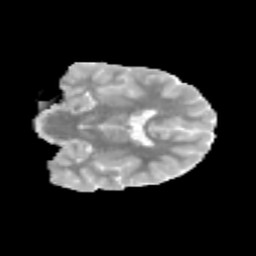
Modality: MD
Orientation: coronal
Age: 10
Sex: male
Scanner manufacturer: siemens
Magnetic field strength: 3 T
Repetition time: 3.8 s
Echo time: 0.07 s